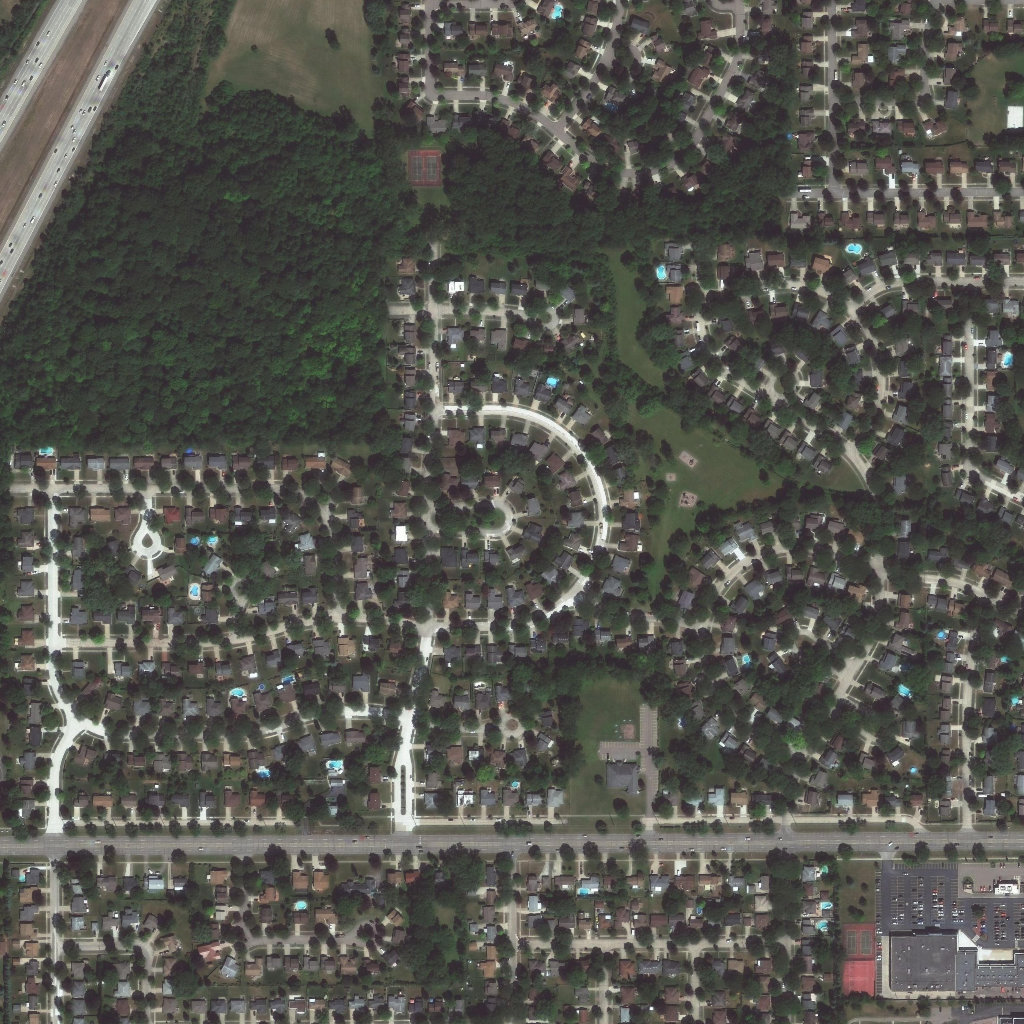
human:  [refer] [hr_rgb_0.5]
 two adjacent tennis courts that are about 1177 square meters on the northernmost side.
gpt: <box>[[39, 14, 42, 18, 0]]</box>